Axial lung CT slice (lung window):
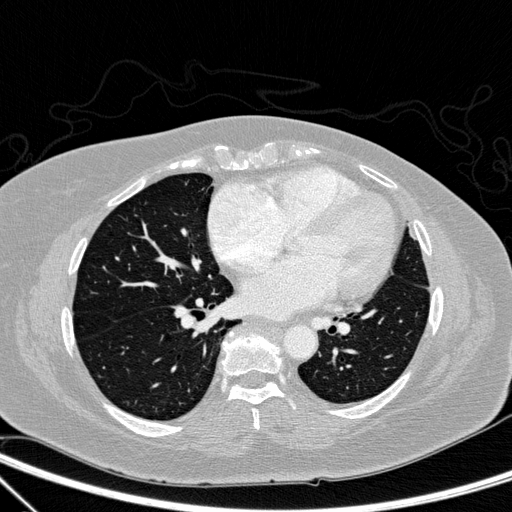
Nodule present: no